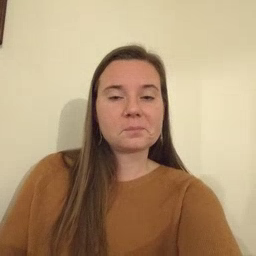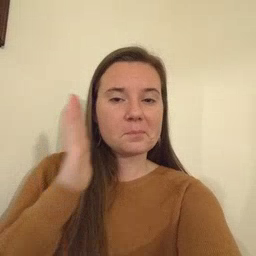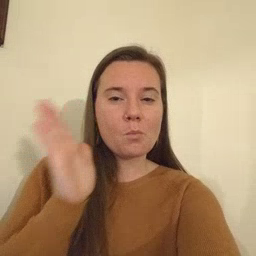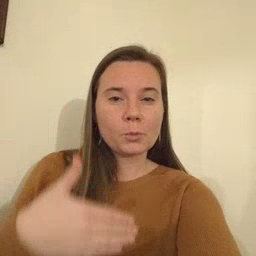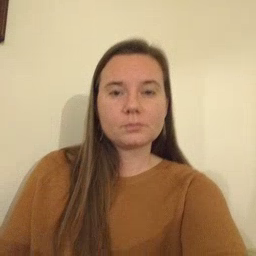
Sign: bedroom